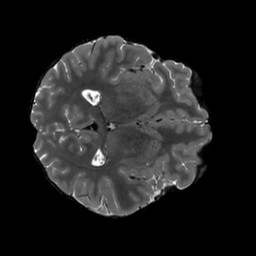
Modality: T2w
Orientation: axial
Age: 20
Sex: male
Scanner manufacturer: siemens
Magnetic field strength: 3 T
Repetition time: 3.2 s
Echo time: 0.566 s